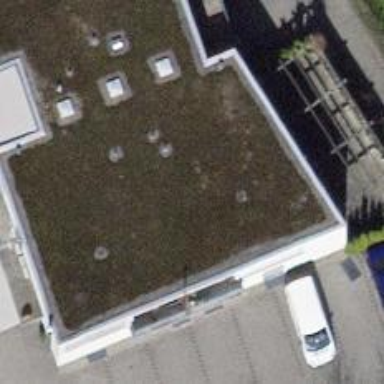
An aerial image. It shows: Café.